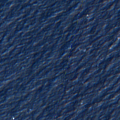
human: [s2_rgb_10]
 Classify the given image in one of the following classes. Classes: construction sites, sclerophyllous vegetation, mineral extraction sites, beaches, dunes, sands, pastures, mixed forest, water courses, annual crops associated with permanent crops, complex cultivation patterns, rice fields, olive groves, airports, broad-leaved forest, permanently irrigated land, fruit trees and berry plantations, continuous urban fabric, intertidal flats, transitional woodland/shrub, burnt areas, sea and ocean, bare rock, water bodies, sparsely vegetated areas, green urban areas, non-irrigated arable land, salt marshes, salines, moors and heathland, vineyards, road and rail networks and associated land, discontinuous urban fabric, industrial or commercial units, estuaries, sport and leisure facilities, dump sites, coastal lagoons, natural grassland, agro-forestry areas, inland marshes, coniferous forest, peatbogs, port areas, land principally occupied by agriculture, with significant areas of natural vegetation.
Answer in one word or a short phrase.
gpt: sea and ocean